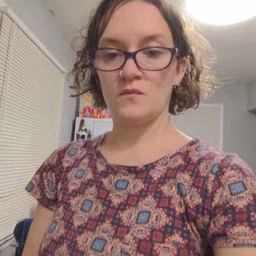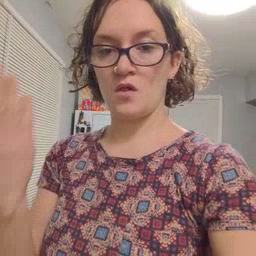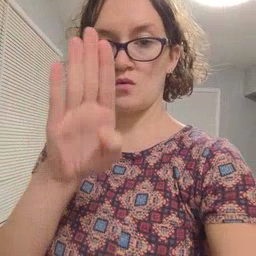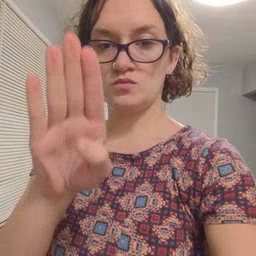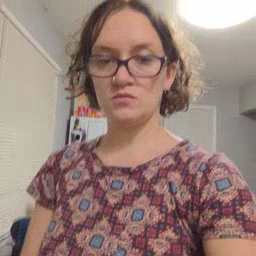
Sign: close